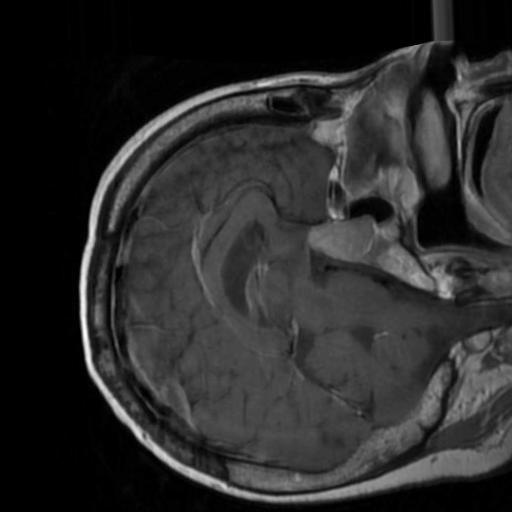
Label: brain_tumor